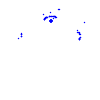
Particle: kaon